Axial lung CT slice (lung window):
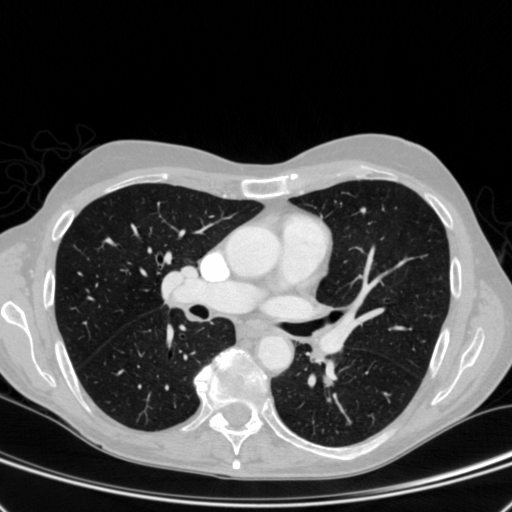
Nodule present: no